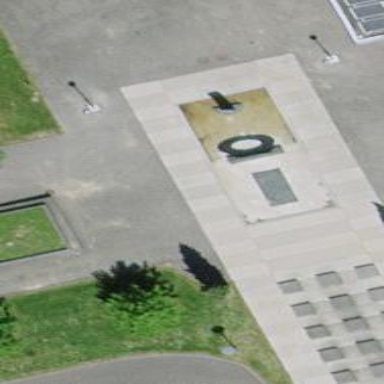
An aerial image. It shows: Beautiful fountain.